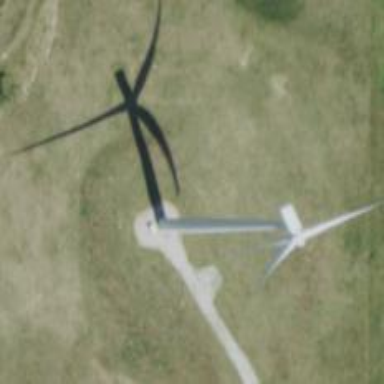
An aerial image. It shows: Wind turbine generator that utilizes wind as its source for generating electricity. It is of the horizontal axis type.